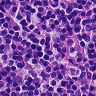
Metastatic tissue present: no